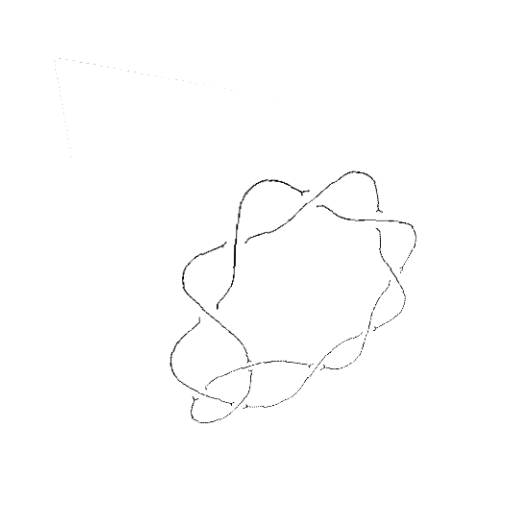
Crossing number: 10